Interaction volume radius: 10 \u00c5
Interaction volume height: 10 \u00c5
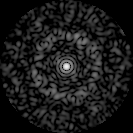
Disorder parameter: 0.8737